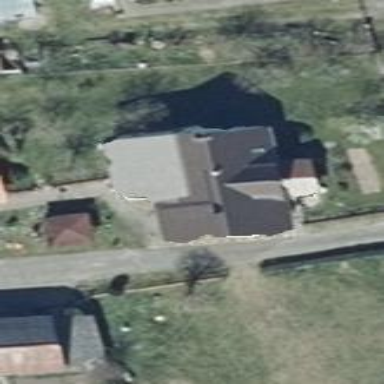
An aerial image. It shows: House with gabled roof oriented along the length of the building.